Question: I created a TaskBar application in Visual Studio which minimizes itself inside the system tray and show notifications to the user based on the database change. Whenever a new task assigned to the user he will notified at the system tray like a balloon popup. But whenever the applications runs for an average 15 hours time suddenly my applications crashes and shows out of memory exception. So i have some questions please answer them.
1. How can i debug this issue ? I can't wait for 15 hours and check for this issue ?
2. Is there any tool available to check the memory leakage of my application which can directly point at my issue ?
3. How can i generate out of memory exception to my program so it will be debugged easily and fast ?
4. What should i do to avoid memory leakage in my code ?
Image of my application :
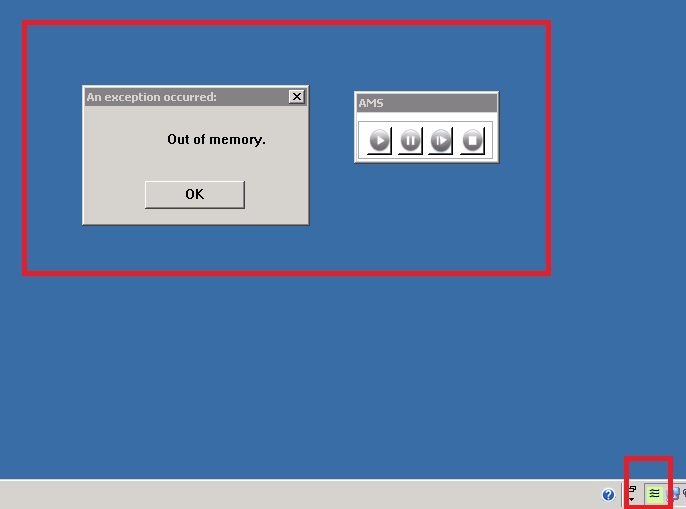
Answer: You can examine the stack trace as follows (posted as an answer so it would format correctly):
'''
Try
Dim s As String = "1234".Substring(3, 5) 'some code that throws an exception
Catch ex As Exception
MsgBox("Error: " + ex.Message + vbCrLf + vbCrLf + "Stack Trace: " + ex.StackTrace, MsgBoxStyle.Exclamation)
End Try
'''